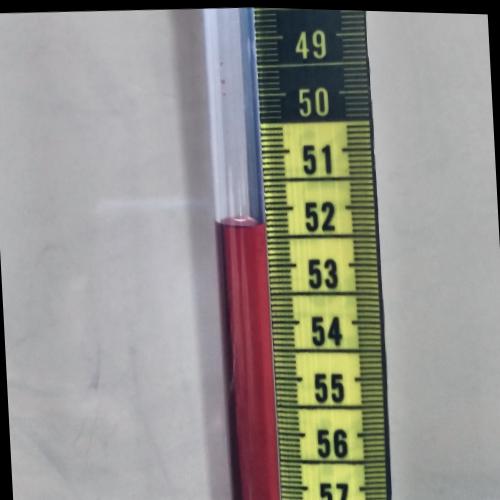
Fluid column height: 52.3 cm